Question: I can't find a script or example of this... I'd like to have a little div on top of window, when you hover on it, a top horizontal bar slides down. I've made a schema :

thanks
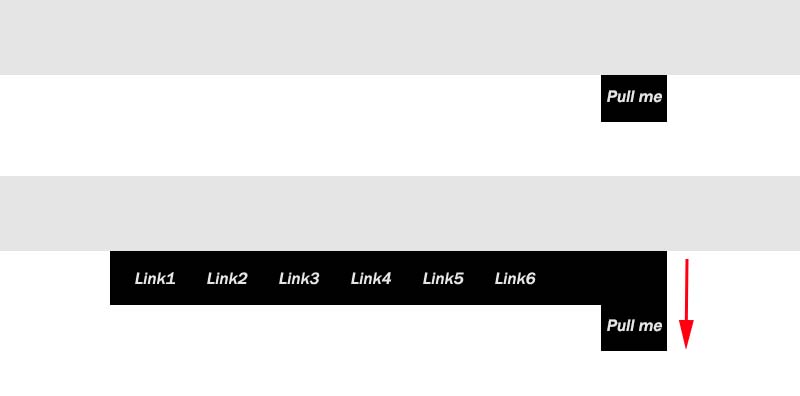
Answer: '''
Check the fiddle:
'''
<URL>
You can add your menu contents to the structure.